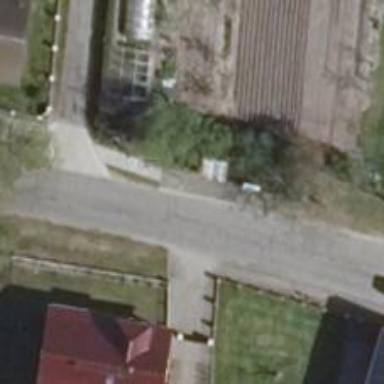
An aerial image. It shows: Public transport stop position.